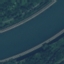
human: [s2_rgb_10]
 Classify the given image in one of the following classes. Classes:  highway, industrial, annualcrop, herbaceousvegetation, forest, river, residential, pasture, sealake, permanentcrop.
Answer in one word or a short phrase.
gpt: River